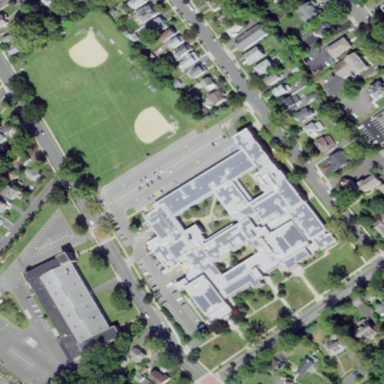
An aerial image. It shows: School.